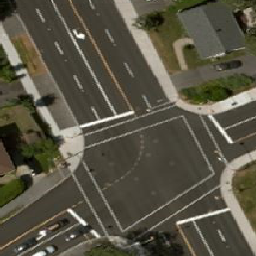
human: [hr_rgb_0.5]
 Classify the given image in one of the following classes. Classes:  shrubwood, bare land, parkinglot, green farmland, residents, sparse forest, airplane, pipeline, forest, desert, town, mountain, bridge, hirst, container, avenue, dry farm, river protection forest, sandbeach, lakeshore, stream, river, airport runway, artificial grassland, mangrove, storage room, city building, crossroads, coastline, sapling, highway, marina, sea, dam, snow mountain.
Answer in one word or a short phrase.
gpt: crossroads